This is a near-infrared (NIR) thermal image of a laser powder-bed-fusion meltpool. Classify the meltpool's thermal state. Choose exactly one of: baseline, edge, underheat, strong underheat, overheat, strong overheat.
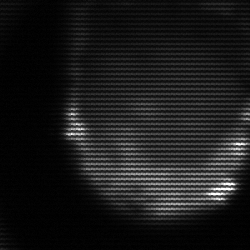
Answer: edge